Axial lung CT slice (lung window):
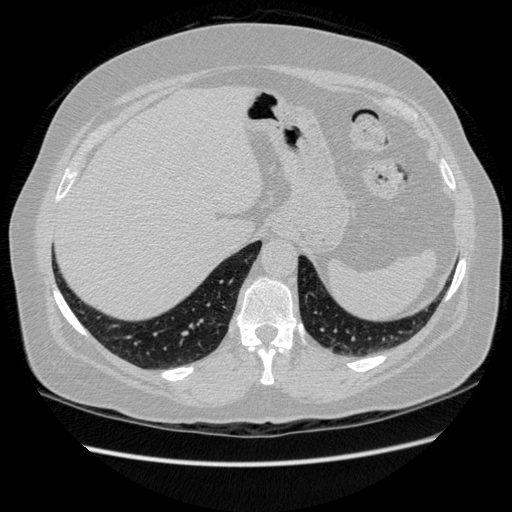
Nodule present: no